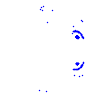
Particle: kaon